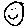
Label: smiley face